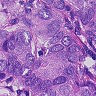
Metastatic tissue present: yes